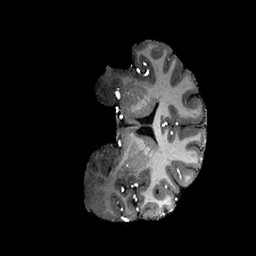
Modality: T1w
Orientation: coronal
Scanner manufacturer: siemens
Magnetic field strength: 6.98 T
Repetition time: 3.1 s
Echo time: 0.00356 s